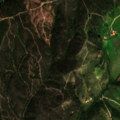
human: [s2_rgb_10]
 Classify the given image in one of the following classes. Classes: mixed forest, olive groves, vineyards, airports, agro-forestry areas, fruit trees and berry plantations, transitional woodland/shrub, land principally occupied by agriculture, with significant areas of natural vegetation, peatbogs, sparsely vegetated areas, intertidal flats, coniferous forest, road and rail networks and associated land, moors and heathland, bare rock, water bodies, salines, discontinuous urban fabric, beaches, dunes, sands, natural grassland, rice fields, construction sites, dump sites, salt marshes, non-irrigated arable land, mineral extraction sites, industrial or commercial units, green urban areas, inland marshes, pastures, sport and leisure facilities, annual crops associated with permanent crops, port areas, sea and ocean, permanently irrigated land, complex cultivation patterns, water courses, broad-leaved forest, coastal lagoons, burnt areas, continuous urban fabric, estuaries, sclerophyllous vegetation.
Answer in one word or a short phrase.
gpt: non-irrigated arable land, broad-leaved forest, transitional woodland/shrub